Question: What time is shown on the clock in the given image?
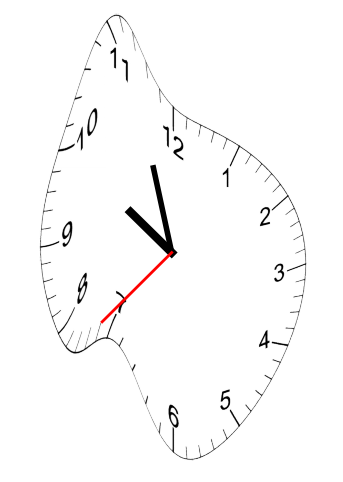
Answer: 09:56:37